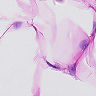
Metastatic tissue present: no